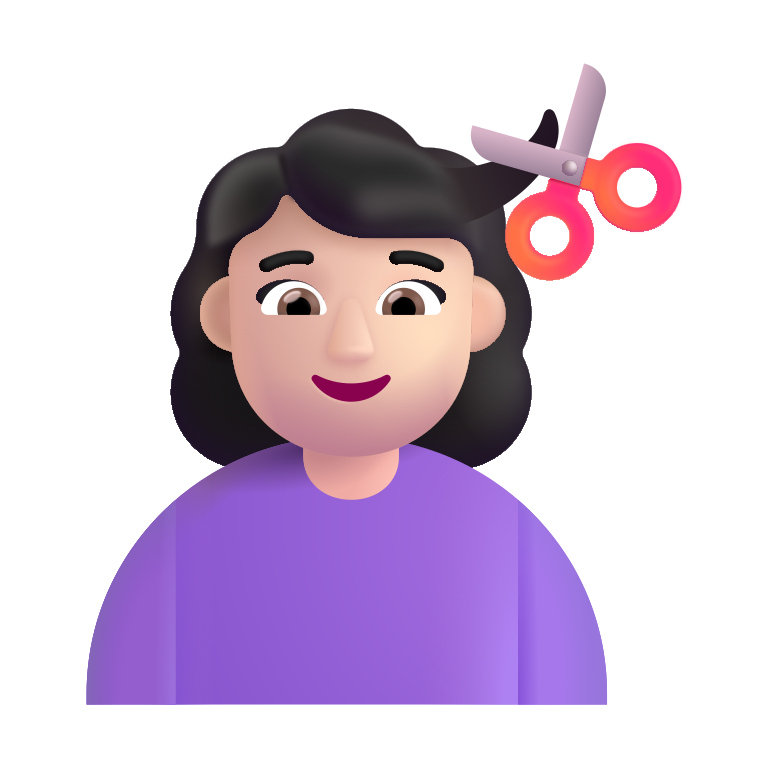
woman getting haircut color light